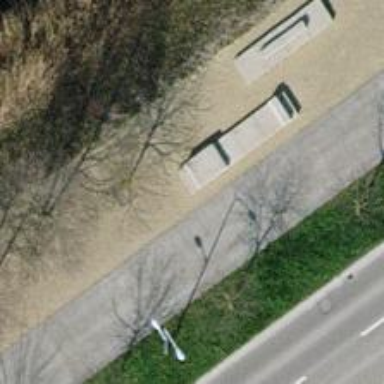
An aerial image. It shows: Bench for seating.